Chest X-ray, PA view. Patient: 43 years old, sex M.
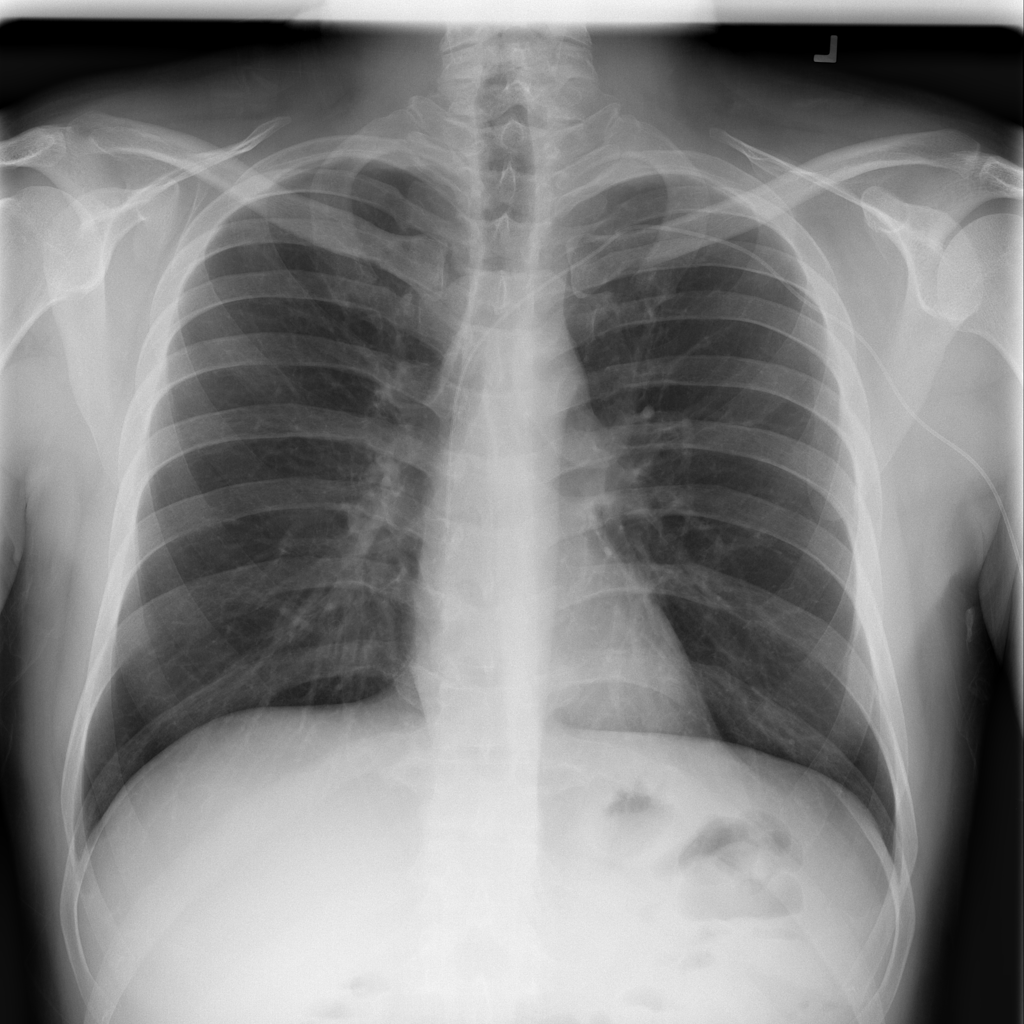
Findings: No Finding